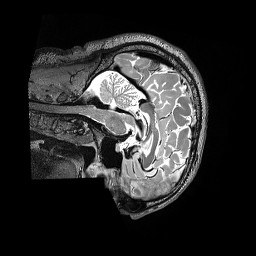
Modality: T2w
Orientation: sagittal
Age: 49
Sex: male
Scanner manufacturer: siemens
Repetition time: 3.2 s